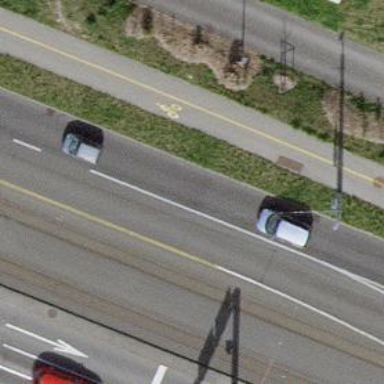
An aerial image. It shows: Tertiary link road with asphalt surface.